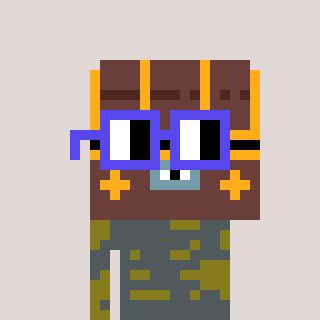
a pixel art character with square blue glasses, a treasure chest-shaped head and a gunk-colored body on a warm background